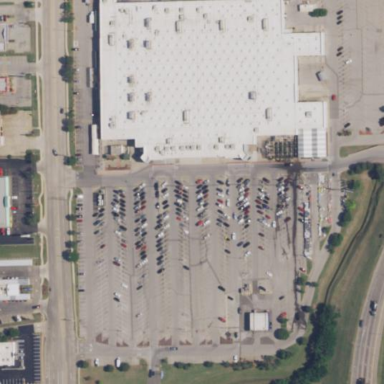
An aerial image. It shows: Supermarket located in building.